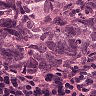
Metastatic tissue present: yes